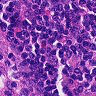
Metastatic tissue present: no